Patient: sex M, age 37
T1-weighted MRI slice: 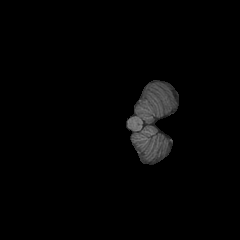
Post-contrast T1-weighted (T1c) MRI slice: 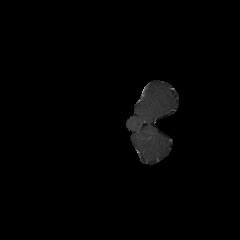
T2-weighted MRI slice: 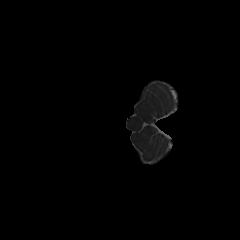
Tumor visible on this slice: no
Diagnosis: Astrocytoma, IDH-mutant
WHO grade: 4